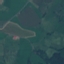
Land use / land cover class: Pasture